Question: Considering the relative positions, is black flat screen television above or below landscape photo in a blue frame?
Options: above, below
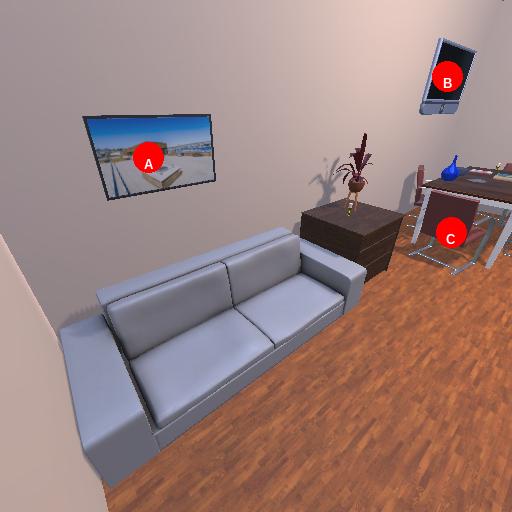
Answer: above